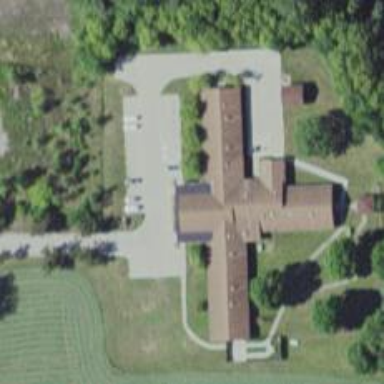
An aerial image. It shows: Nursing home.